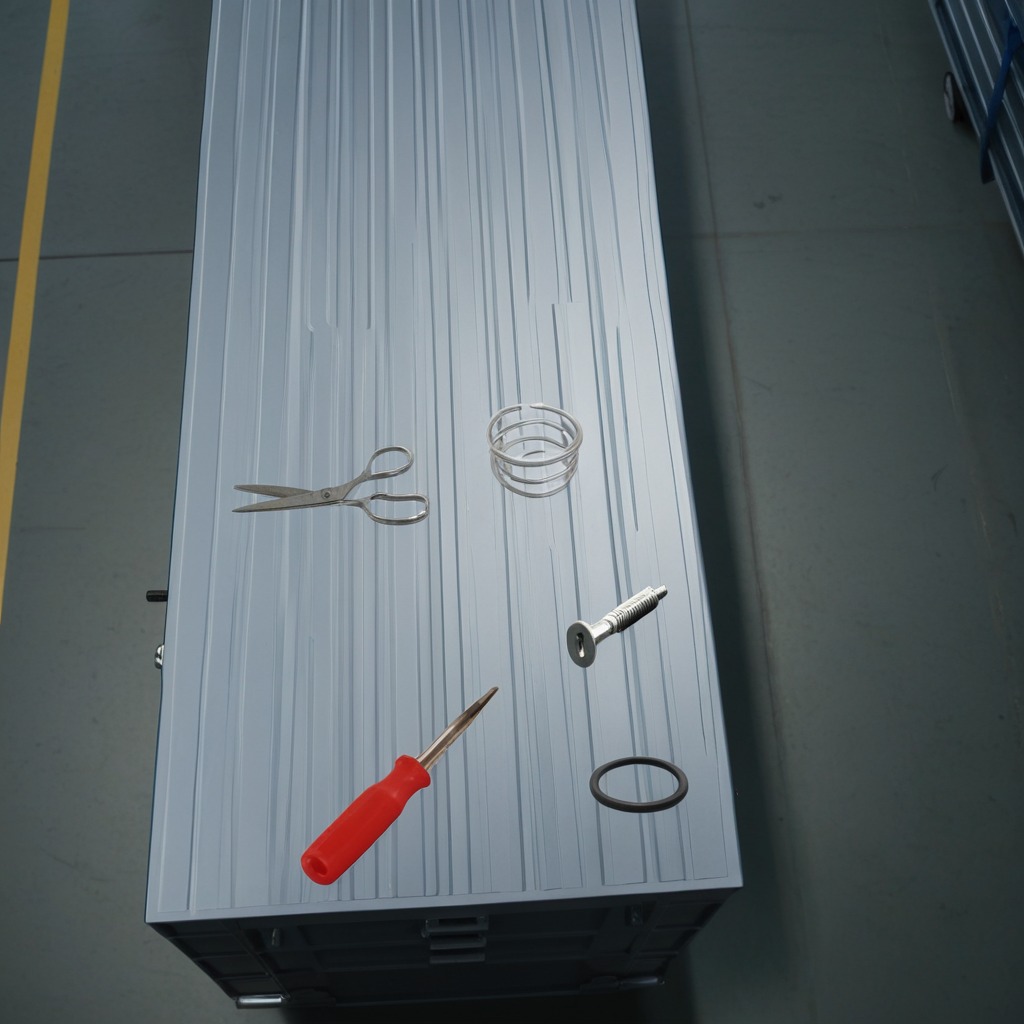
A rubber O-ring, a metal machine screw, a coiled metal spring, a screwdriver, and a pair of scissors are lying on the toolbox surface in an airplane hangar workshop 8K.